Question: we are research students and are a bit struggling with R.
First we tried to add morning and afternoon to our data. morning is when time <= 57.
We have a dataset: d
'''
box year day time nVisit visit morning
<fct> <dbl> <dbl> <dbl> <dbl> <dbl> <lgl>
1 212 2020 243 75 0 0 FALSE
2 212 2020 243 76 0 0 FALSE
3 212 2020 243 77 0 0 FALSE
4 212 2020 243 78 0 0 FALSE
5 212 2020 243 79 0 0 FALSE '
'''
But what we want is that the visit sum in separate columns grouped by day and box.
So we added this piece:
'''
d3 <- d %>%
group_by(box, day, morning ) %>%
summarise_at(vars("visit"), sum)
d3$frac <- d3$visit/57
'''

But now we don't know how to make separate column for the counts in the morning and in the afternoon.
If you know maybe how to help up that would be great!
Thanks in advance,
2 starting research students
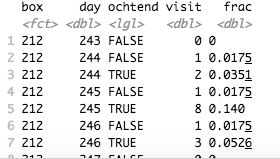
Answer: Without data sample I can suggest you the following:
'''
library(dplyr)
library(tidyr)
d <- d %>%
mutate(day_part = case_when(
time <= 57 ~ "morning",
time > 57 & time <= 114 ~ "afternoon",
time > 114 ~ "evening"
)) %>%
group_by(box, day, day_part) %>%
summarise(visits = sum(visit, na.rm = TRUE)) %>%
ungroup() %>%
pivot_wider(names_from = day_part, values_from = visits)
'''